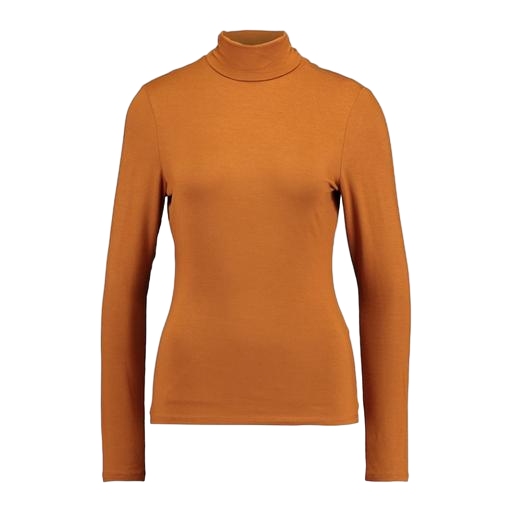
multicolor vero moda rust high neck blouse, high-neck top, high-neck ribbed-jersey t-shirt, white background